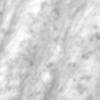
Label: no_change